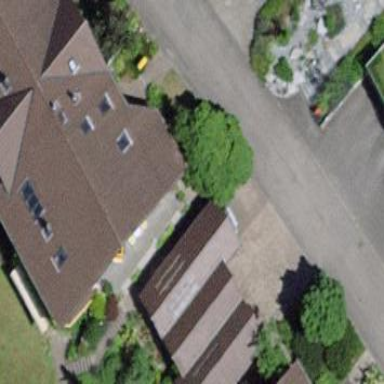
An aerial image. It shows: View of roof of building.